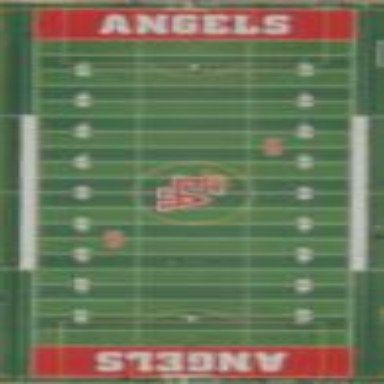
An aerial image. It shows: Grass pitch designated for American football.